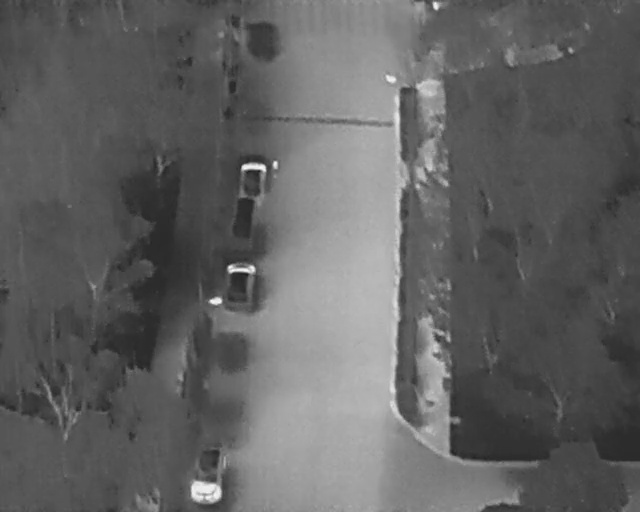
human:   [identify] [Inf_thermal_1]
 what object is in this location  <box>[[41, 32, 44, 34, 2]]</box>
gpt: <ref>1 medium person at the center</ref>

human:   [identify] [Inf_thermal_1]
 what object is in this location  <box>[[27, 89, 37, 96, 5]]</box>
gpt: <ref>1 medium car at the bottom</ref>